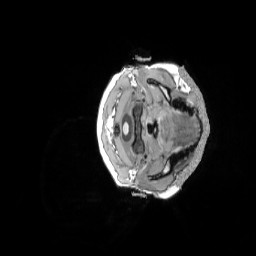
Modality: T1w
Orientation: axial
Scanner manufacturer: siemens
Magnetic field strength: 3 T
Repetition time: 2.3 s
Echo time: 0.0033 s